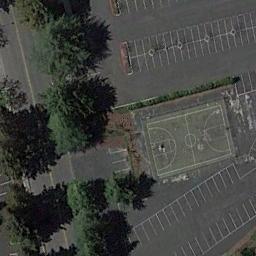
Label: basketball_court